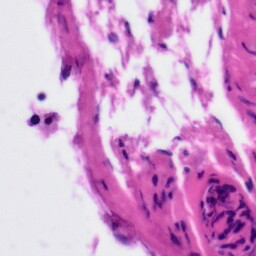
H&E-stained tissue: Tonsil